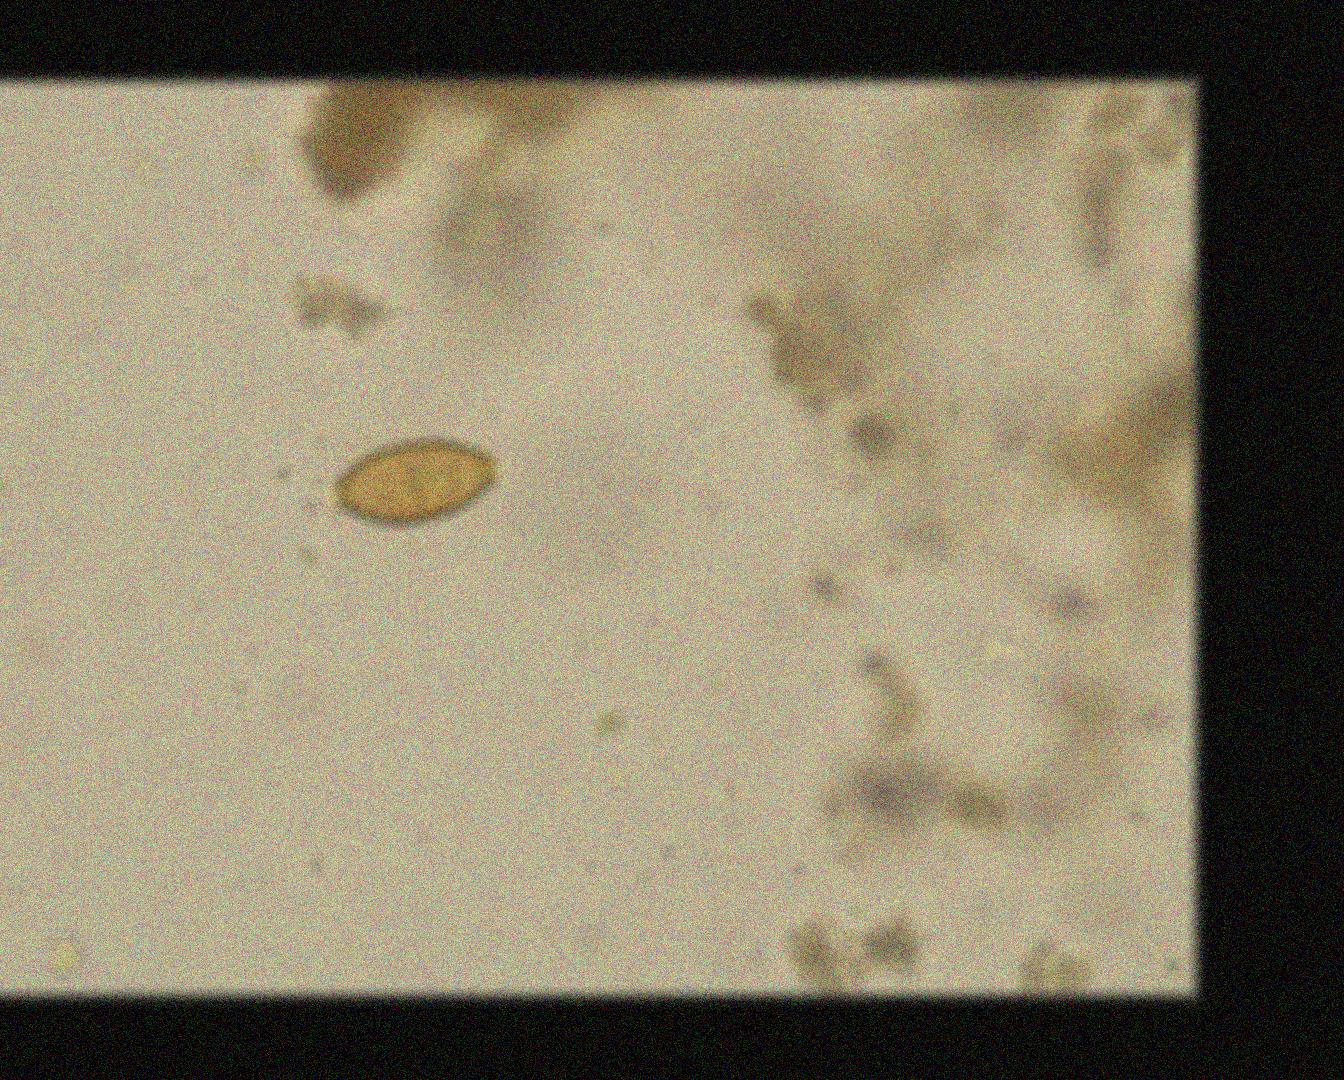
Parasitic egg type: Trichuris trichiura